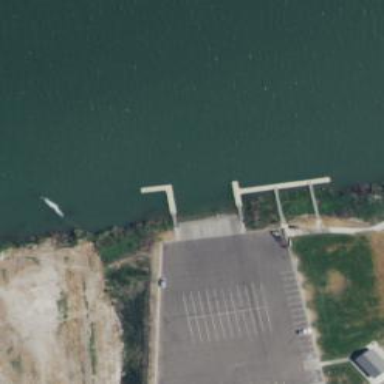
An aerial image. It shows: Slipway on service road designed for leisure land access.